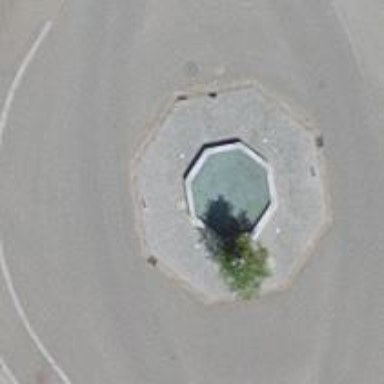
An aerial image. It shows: Fountain that is actually water well.